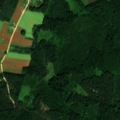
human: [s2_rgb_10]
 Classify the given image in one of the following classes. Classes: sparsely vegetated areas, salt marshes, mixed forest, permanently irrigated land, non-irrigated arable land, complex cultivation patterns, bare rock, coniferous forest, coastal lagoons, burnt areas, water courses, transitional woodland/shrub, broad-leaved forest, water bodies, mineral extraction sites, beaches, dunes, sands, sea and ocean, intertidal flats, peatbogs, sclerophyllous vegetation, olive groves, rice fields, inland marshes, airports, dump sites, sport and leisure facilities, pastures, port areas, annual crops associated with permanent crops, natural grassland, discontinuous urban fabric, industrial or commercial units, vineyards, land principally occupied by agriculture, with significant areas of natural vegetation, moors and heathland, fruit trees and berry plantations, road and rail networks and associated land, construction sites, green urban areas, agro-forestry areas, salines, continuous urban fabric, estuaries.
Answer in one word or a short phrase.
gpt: non-irrigated arable land, pastures, complex cultivation patterns, broad-leaved forest, coniferous forest, mixed forest, transitional woodland/shrub